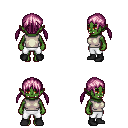
a pixel art fantasy rpg character, female body template, orc, green skin, white sleeveless shirt, white pants, pink twin-tailed hairstyle, black shoes, four views (front, back, left, right), 2x2 character sprite sheet, small pixel art, hard edges, no anti-aliasing